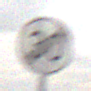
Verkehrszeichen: EndeGeschwindigkeit30
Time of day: MorningAfternoon
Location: Outdoor (Nature)
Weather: Overcast
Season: NotSpecified
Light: Natural